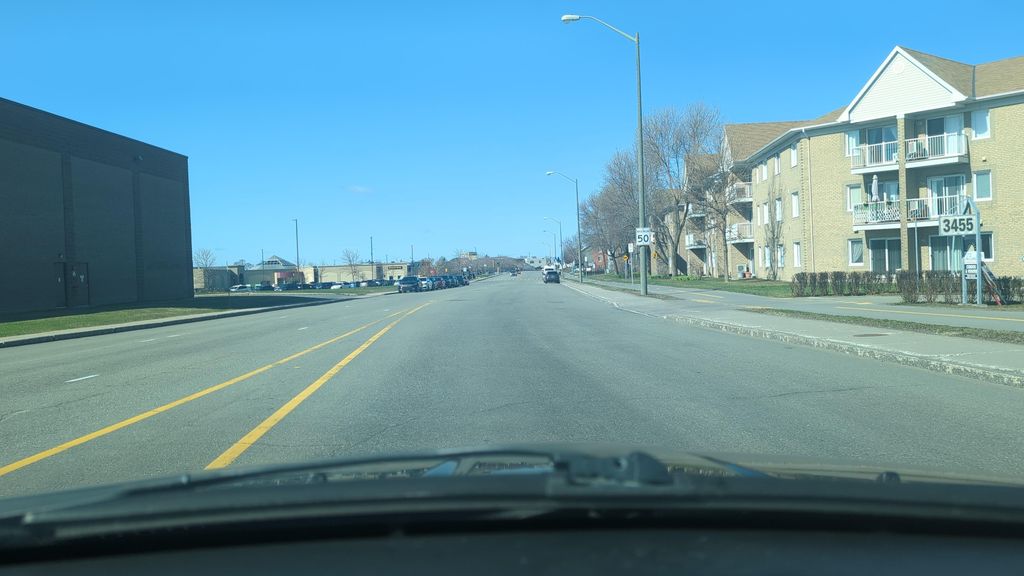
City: quebec_city